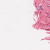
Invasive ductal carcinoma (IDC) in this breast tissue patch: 0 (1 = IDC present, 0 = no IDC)